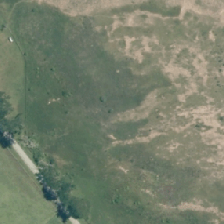
Land cover: low_producing_grassland